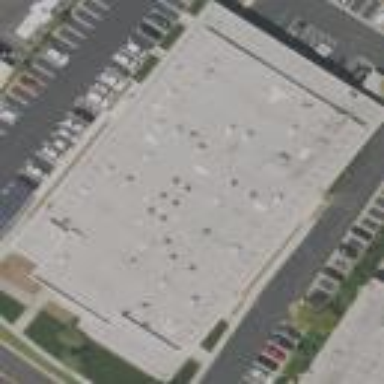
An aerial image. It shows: Commercial building.